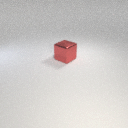
large red metal cube